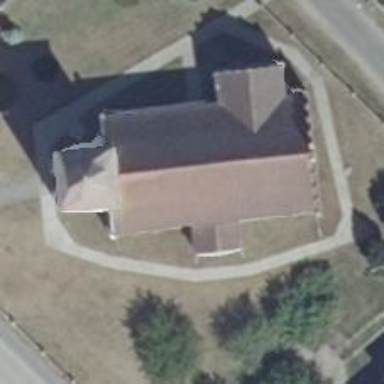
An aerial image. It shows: Place of worship.